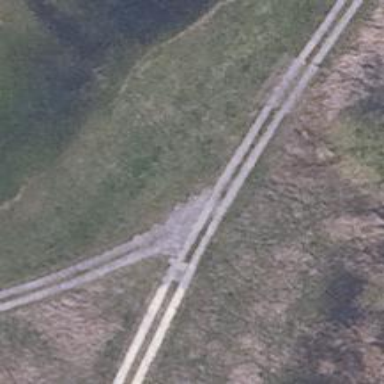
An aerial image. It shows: High-quality track road made of concrete plates.